Question: I'm working with 'opencv' and I have to integrate it to a 'Qt' Gui, but I have some issue for showing the image in 'Qt' ...
Here is the code that I'm using
'''
#include <QApplication>
#include <QtGui>
#include <opencv2/core/core.hpp>
#include <opencv2/highgui/highgui.hpp>
QImage const Mat2QImage(const cv::Mat& src){
return QImage((unsigned char*)src.data, src.cols, src.rows, src.step, QImage::Format_RGB888);
}
int main(int argc, char **argv){
QApplication app(argc, argv);
cv::Mat src = cv::imread("lena.jpg");
QLabel aLabel;
QImage img = Mat2QImage(src);
aLabel.resize(src.rows, src.cols);
aLabel.setPixmap(QPixmap::fromImage(img));
aLabel.show();
return app.exec();
}
'''
And Here is the result :

Note that if I change the format to 'QImage::FormatRGB32' I will get an empty window, I've also tried all the formats and that wasn't what I'm expacting ...
Any idea about how to solve the issue ?
Thanks !
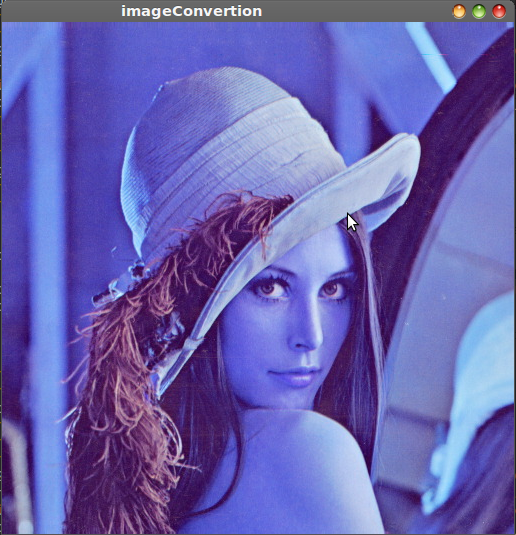
Answer: OpenCV saves the image in bgr format. This means the color values of the pixels are swapped.
If you add this line to your program the image gets displayed correctly:
'''
img = img.rgbSwapped();
'''